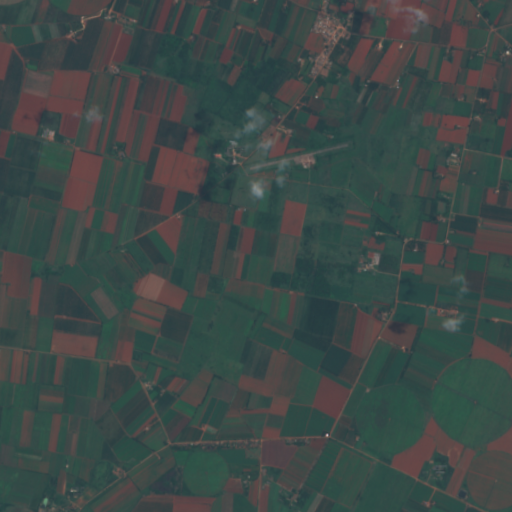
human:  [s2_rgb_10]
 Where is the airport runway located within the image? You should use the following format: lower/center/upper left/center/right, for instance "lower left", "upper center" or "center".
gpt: The airport runway is located in the upper right of the image.
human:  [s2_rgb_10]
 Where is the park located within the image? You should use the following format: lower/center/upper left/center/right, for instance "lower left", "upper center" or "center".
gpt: The park is located in the upper center of the image.
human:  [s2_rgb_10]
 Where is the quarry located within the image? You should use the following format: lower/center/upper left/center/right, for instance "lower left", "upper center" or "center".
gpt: There is no quarry in the image.